Question: I'm trying to get the hang of Qt for my C++ applications. I tried a quick test project, but when I tried to run it I got this error.

I found a post on Stack Overflow about this error, but the solutions they gave didn't work for me.
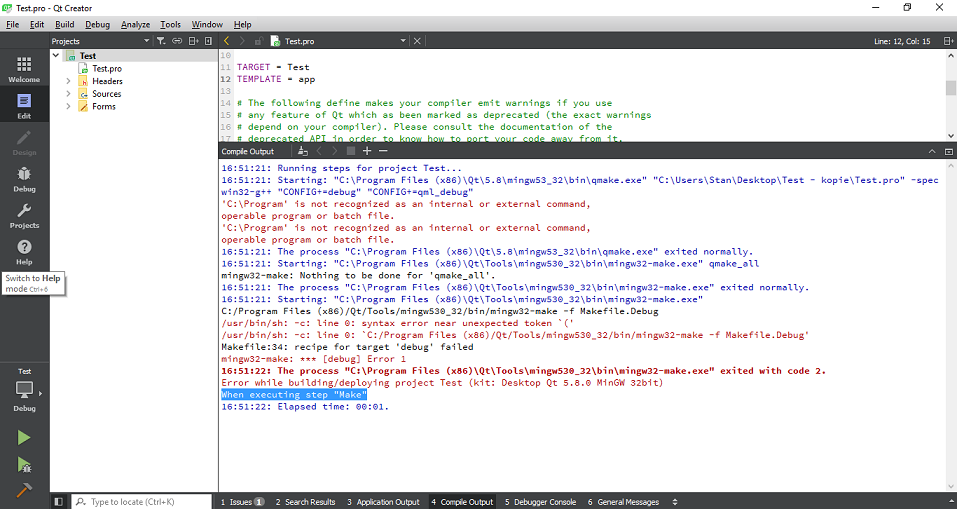
Answer: > 'C:\Program' is not recognized as an internal or external command
tells you that it splits 'C:\Program Files (x86)\Qt.0\mingw53_32in\qmake.exe' into several strings. Install your Qt into a folder without spaces in its name.